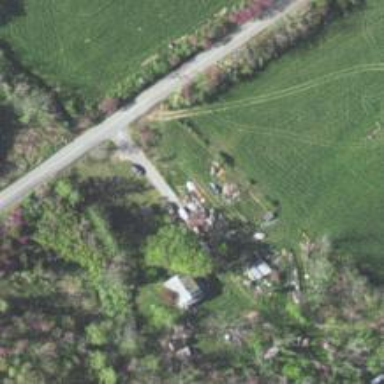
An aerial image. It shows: Driveway leading to service road.